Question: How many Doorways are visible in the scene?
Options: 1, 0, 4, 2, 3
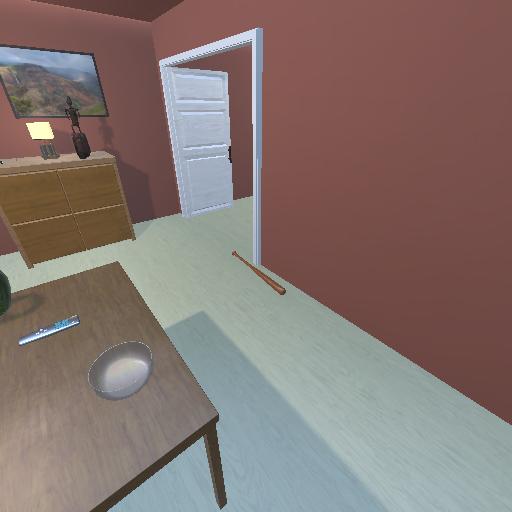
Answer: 1